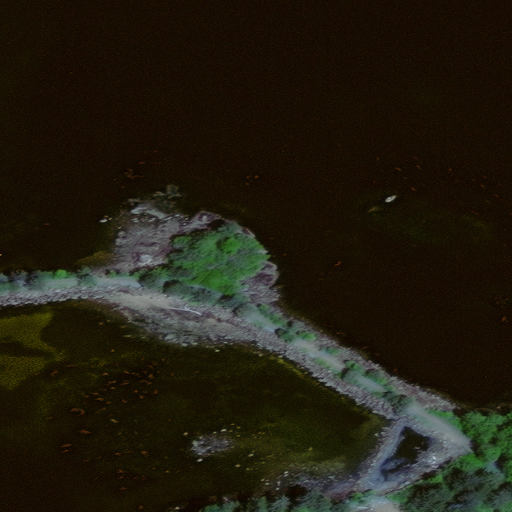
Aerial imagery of island in Alaska named Gold Island containing only unknown